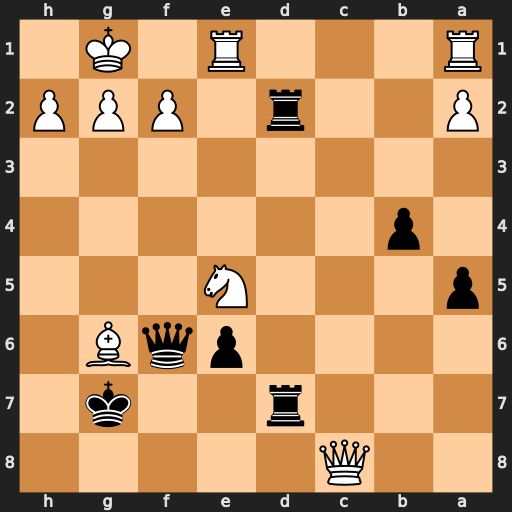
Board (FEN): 2Q5/3r2k1/4pqB1/p3N3/1p6/8/P2r1PPP/R3R1K1
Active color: b
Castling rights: -
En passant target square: -
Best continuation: Qxf2+ Kh1 Qxg2#